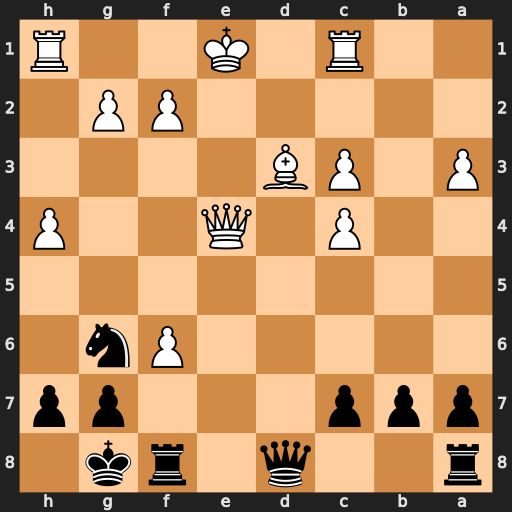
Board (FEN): r2q1rk1/ppp3pp/5Pn1/8/2P1Q2P/P1PB4/5PP1/2R1K2R
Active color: b
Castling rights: K
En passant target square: -
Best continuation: Re8 f7+ Kxf7 O-O Rxe4